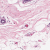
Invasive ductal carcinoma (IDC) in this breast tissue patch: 0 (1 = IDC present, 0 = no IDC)